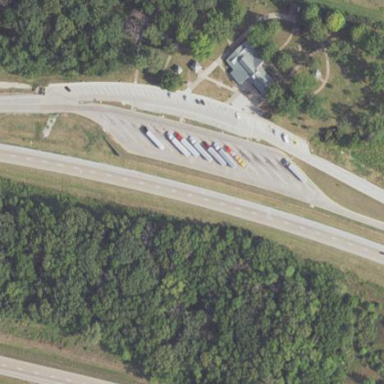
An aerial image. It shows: Rest area on the road.